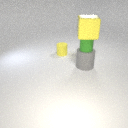
large gray rubber cylinder below large yellow rubber cube